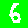
Digit: 6